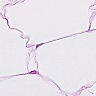
Metastatic tissue present: no